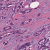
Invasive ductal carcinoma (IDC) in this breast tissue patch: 1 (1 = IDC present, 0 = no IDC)